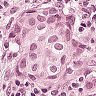
Metastatic tissue present: yes